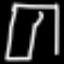
Label: pants